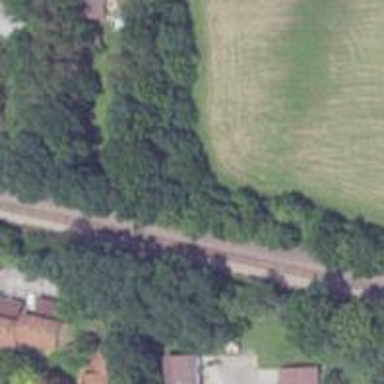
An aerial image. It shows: Railway track.